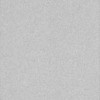
Label: dusty